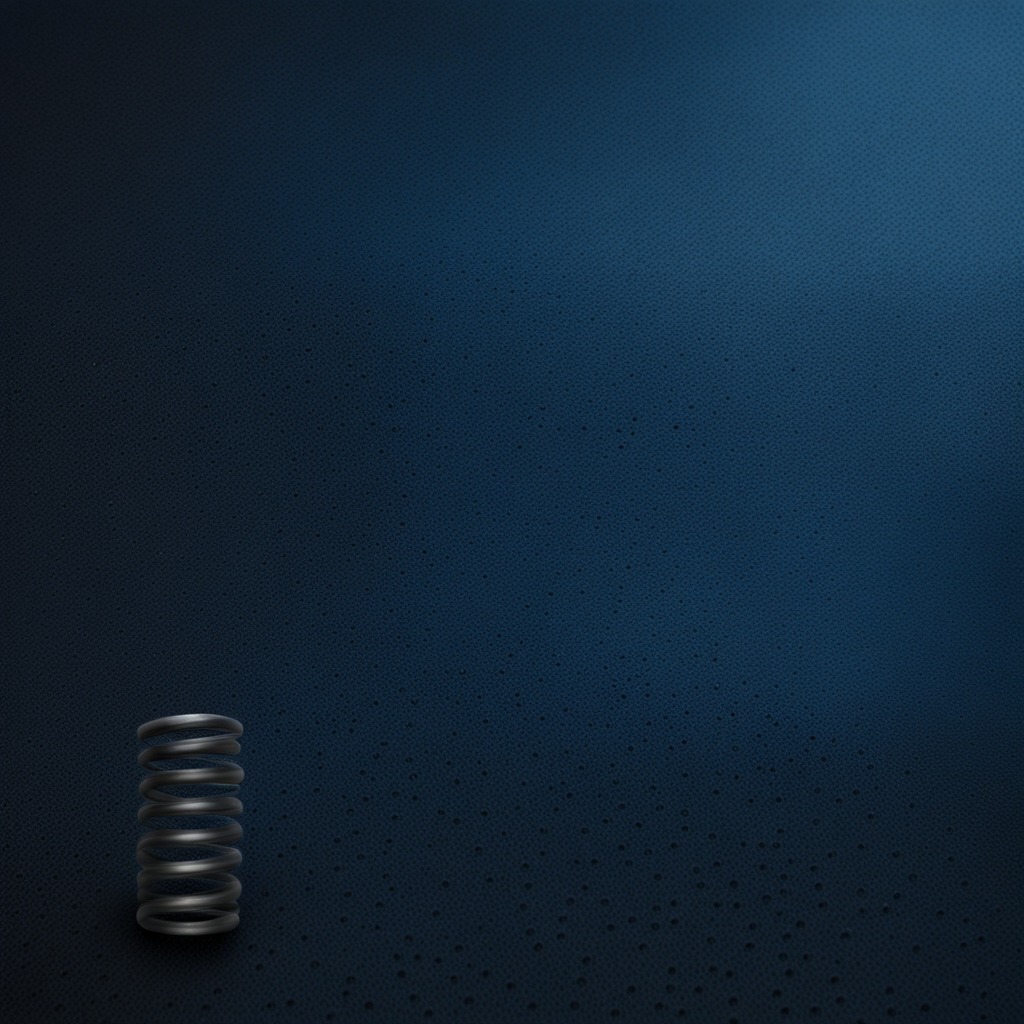
A coiled metal spring is lying on the clean granite tabletop.